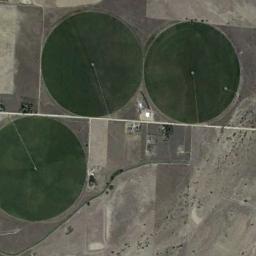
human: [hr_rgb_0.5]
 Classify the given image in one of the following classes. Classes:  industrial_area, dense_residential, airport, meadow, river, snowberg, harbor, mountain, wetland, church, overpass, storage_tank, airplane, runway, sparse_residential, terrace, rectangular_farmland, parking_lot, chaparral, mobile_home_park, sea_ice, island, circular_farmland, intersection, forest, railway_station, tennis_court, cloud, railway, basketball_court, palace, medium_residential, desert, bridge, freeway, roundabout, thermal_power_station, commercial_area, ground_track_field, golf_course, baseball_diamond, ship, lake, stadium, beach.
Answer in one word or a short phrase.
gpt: circular_farmland